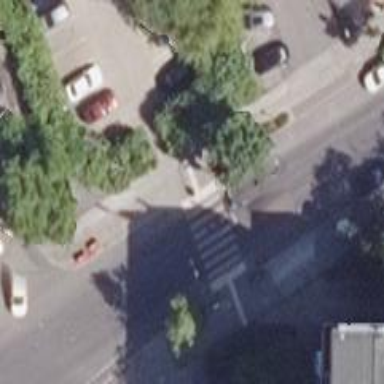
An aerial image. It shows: Marked crossing on footway.